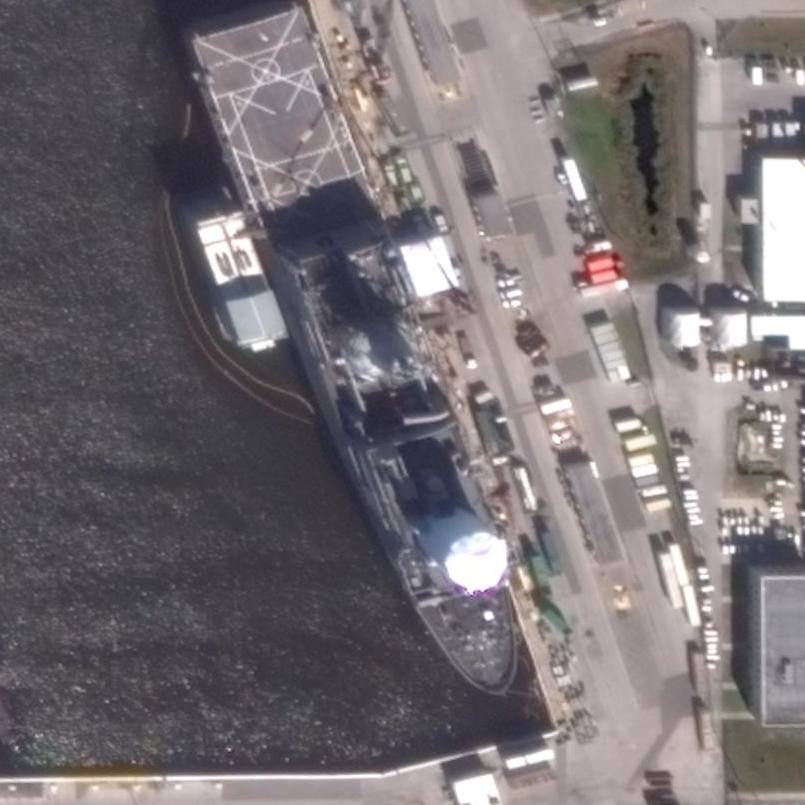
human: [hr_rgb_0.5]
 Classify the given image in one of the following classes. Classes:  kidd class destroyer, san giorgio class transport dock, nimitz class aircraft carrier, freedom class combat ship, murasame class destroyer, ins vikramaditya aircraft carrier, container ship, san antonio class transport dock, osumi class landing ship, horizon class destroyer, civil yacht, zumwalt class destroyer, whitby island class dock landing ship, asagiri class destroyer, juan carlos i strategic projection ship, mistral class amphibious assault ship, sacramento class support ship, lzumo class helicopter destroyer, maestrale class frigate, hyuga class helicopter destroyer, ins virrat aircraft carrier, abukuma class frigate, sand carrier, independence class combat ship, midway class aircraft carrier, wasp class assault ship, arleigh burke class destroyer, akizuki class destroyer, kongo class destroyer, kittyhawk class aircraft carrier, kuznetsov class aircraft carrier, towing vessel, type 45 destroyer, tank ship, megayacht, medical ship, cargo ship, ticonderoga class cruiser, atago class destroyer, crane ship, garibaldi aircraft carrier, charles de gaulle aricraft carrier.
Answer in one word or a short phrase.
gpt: San Antonio class transport dock